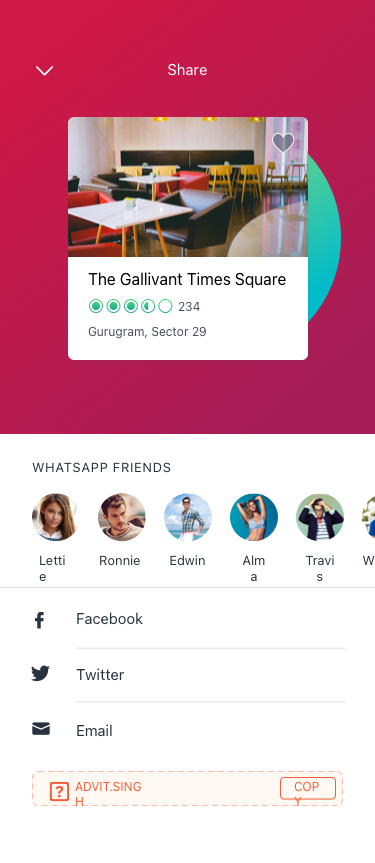
Text in this UI design:
Share
The Gallivant Times Square
Gurugram, Sector 29
Facebook
Twitter
Email
COPY
ADVIT.SINGH

whatsapp friends
Lettie
Ronnie
Edwin
Washing…
Alma
Travis